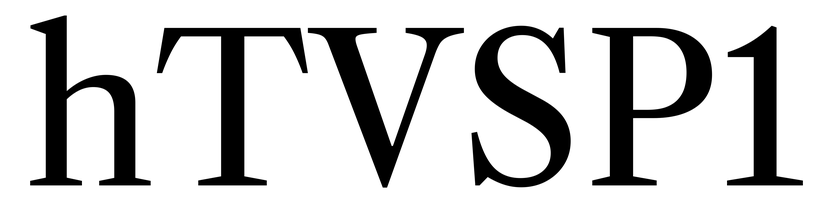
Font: LibreCaslonText_Regular